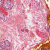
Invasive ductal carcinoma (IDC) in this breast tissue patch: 0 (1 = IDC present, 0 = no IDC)